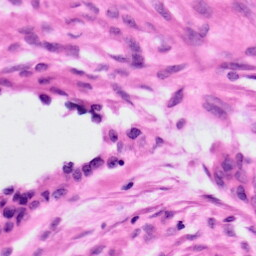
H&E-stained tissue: Ovarian